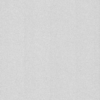
Label: dusty